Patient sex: M
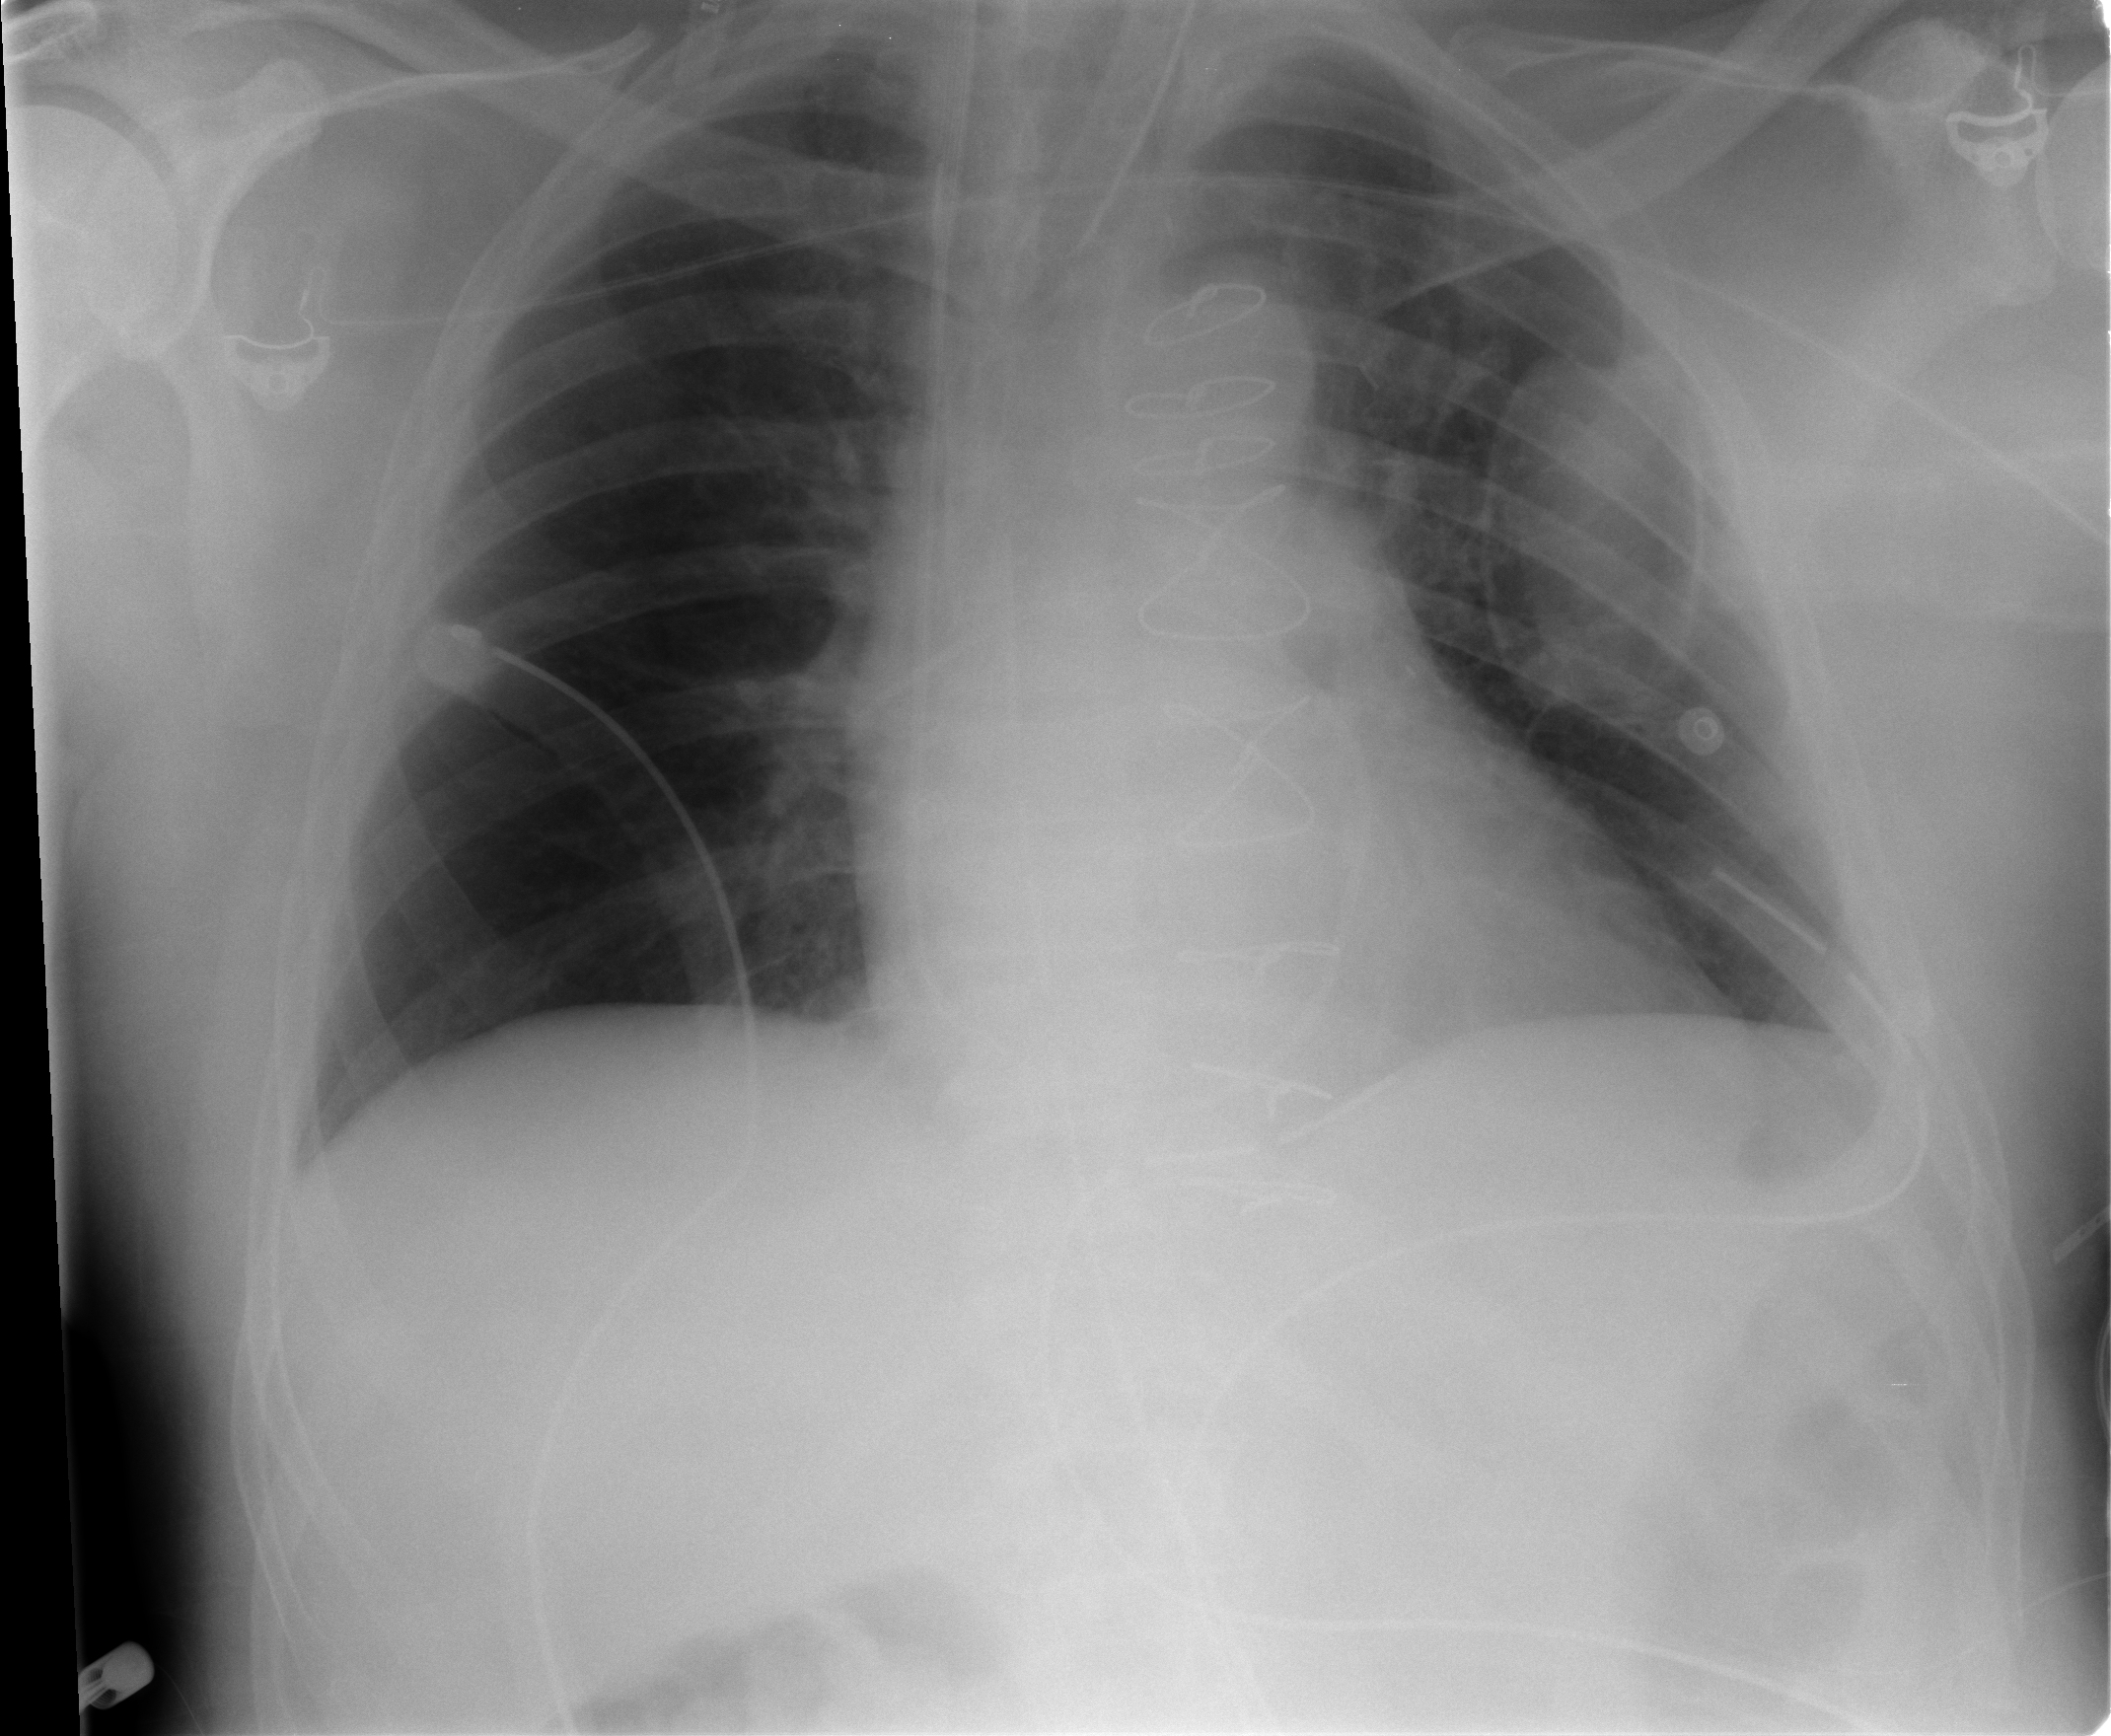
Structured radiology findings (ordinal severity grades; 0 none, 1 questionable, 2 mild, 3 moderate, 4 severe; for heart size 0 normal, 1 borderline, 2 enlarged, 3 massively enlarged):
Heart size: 2
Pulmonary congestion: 0
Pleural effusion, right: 0
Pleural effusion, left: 1
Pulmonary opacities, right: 0
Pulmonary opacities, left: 0
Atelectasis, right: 1
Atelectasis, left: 1